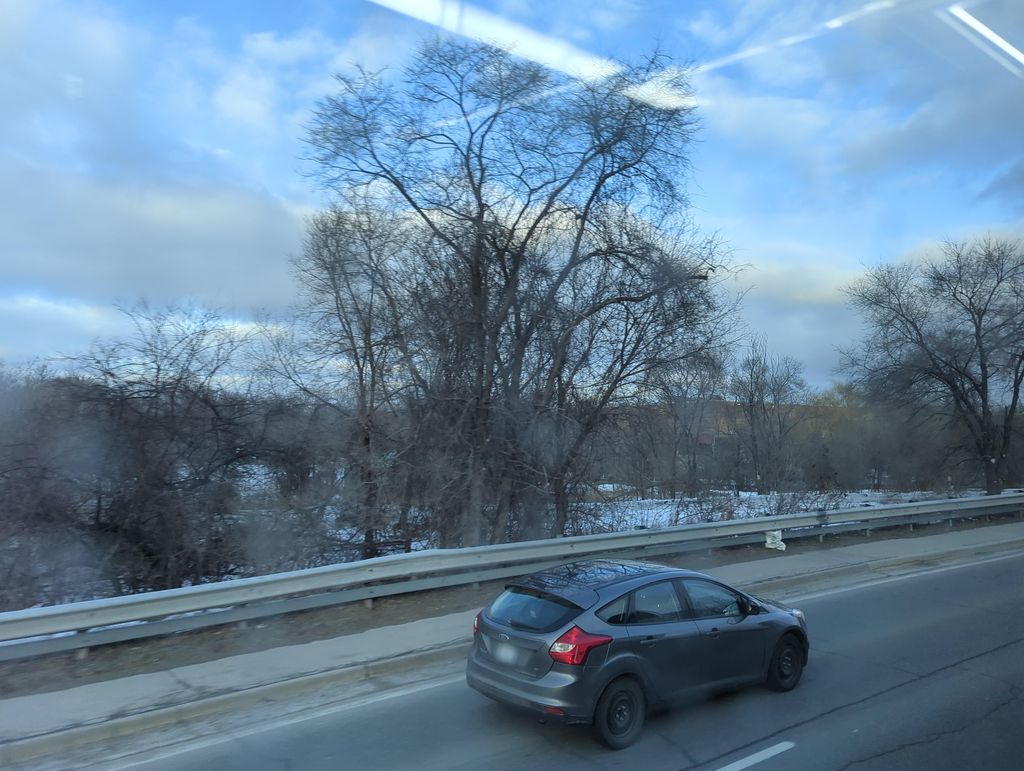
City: hamilton